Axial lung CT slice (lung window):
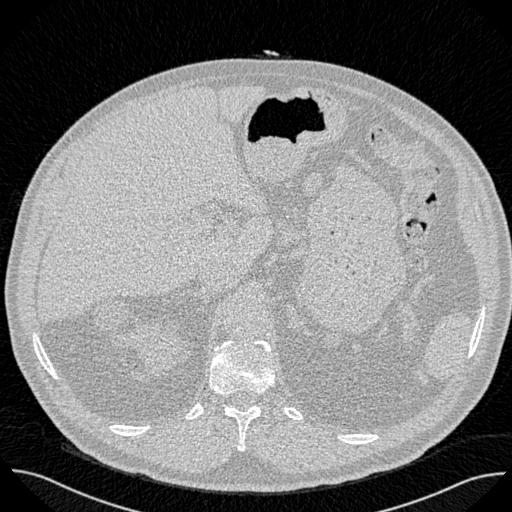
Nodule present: no